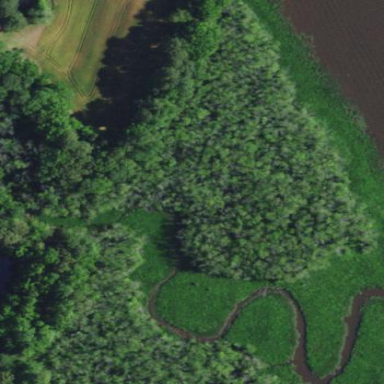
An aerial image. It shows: Swampy wetland area.